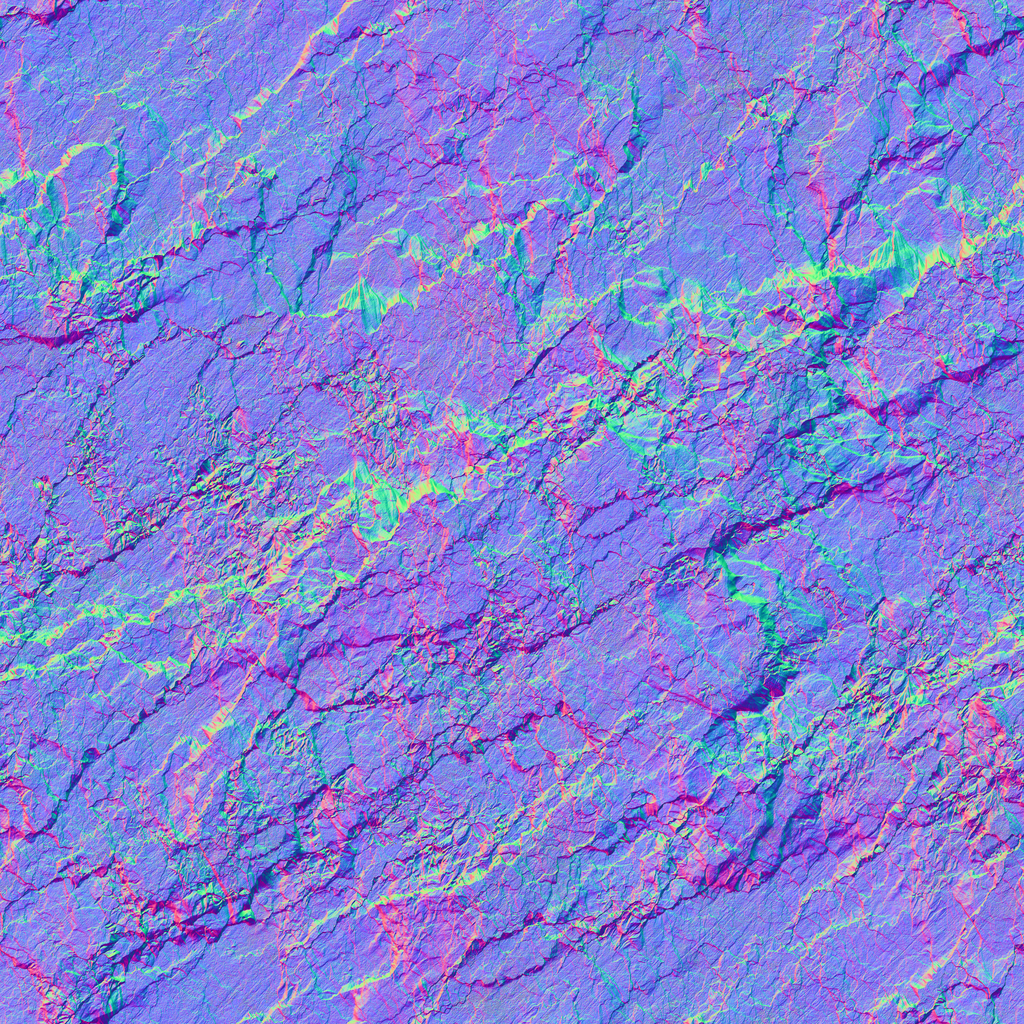
Texture map type: NormalDX